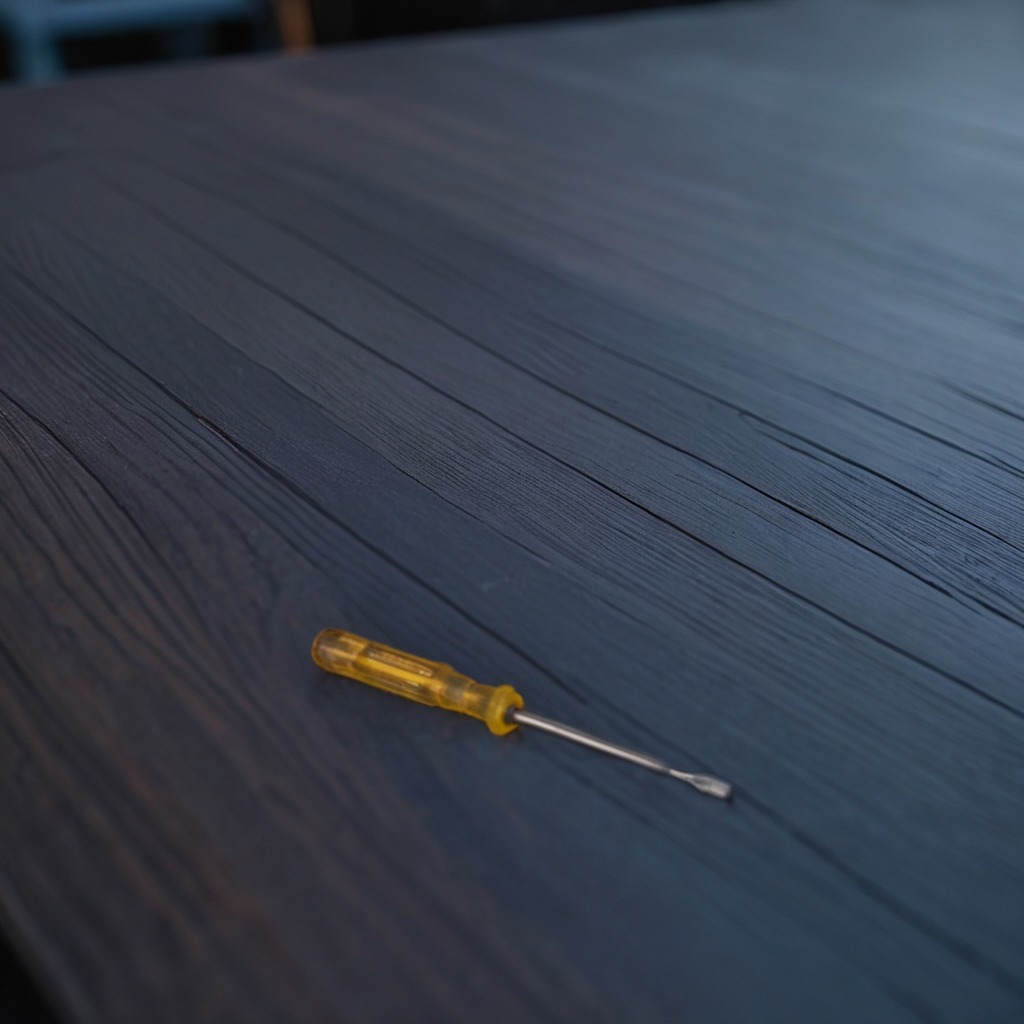
A screwdriver is lying on the table.